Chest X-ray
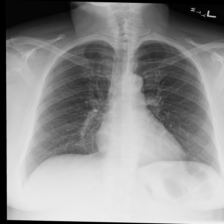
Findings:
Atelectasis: negative
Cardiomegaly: negative
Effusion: negative
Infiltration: negative
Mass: negative
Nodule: negative
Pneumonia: negative
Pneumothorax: negative
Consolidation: negative
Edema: negative
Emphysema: negative
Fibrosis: negative
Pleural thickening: negative
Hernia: negative